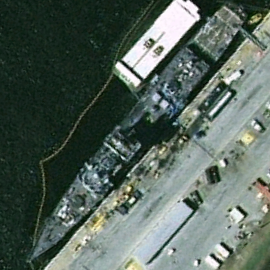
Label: cruiser